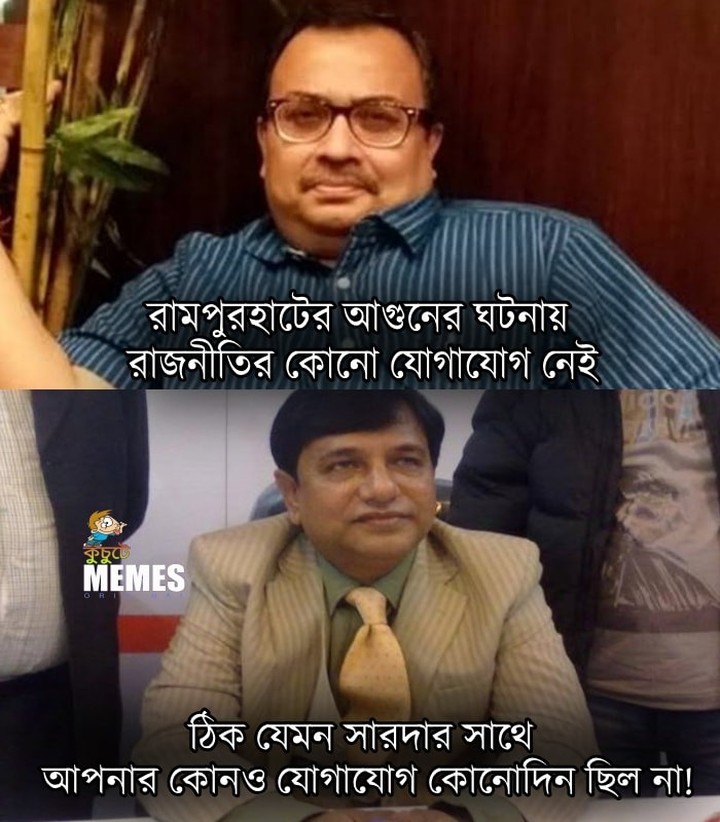
Text: রামপুরহাটের আগুনের ঘটনায় রাজনীতির কোনো যোগাযোগ নেই ঠিক যেমন সারদার সাথে আপনার কোনও যোগাযোগ কোনোদিন ছিল না!
Label: Hate
Hate category: Political
Targeted group: Organization